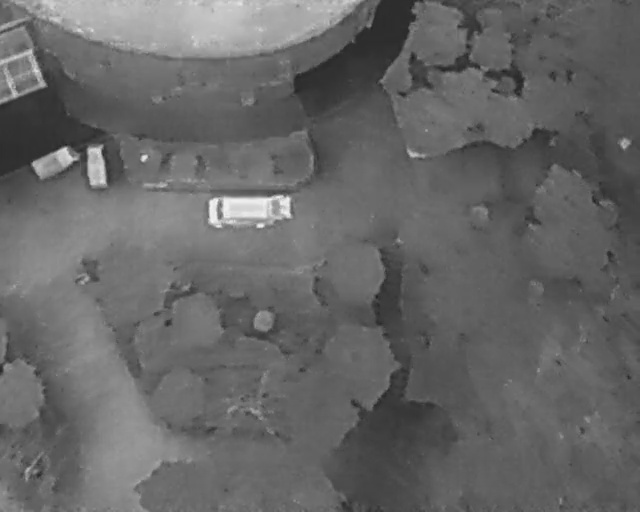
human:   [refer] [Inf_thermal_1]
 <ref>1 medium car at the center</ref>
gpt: <box>[[36, 32, 41, 49, 177]]</box>